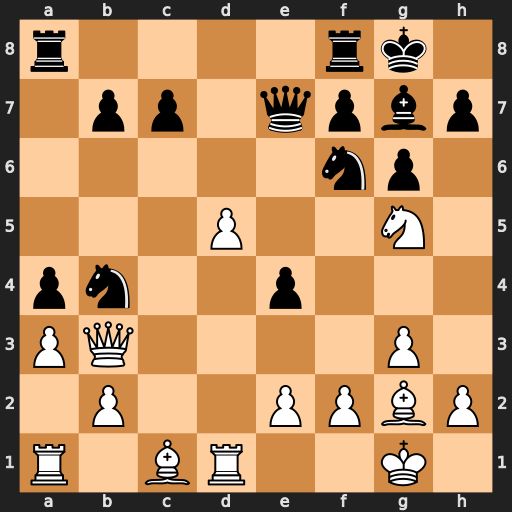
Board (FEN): r4rk1/1pp1qpbp/5np1/3P2N1/pn2p3/PQ4P1/1P2PPBP/R1BR2K1
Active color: w
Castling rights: -
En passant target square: -
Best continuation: Qxb4 Qxb4 axb4